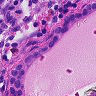
Metastatic tissue present: yes